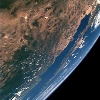
Label: land